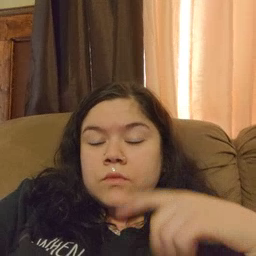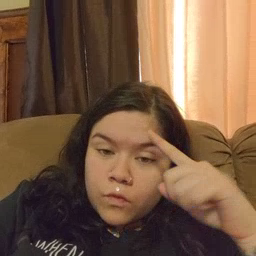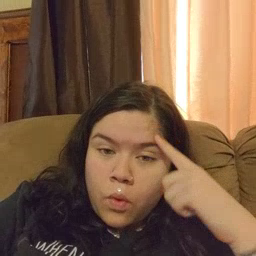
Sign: for